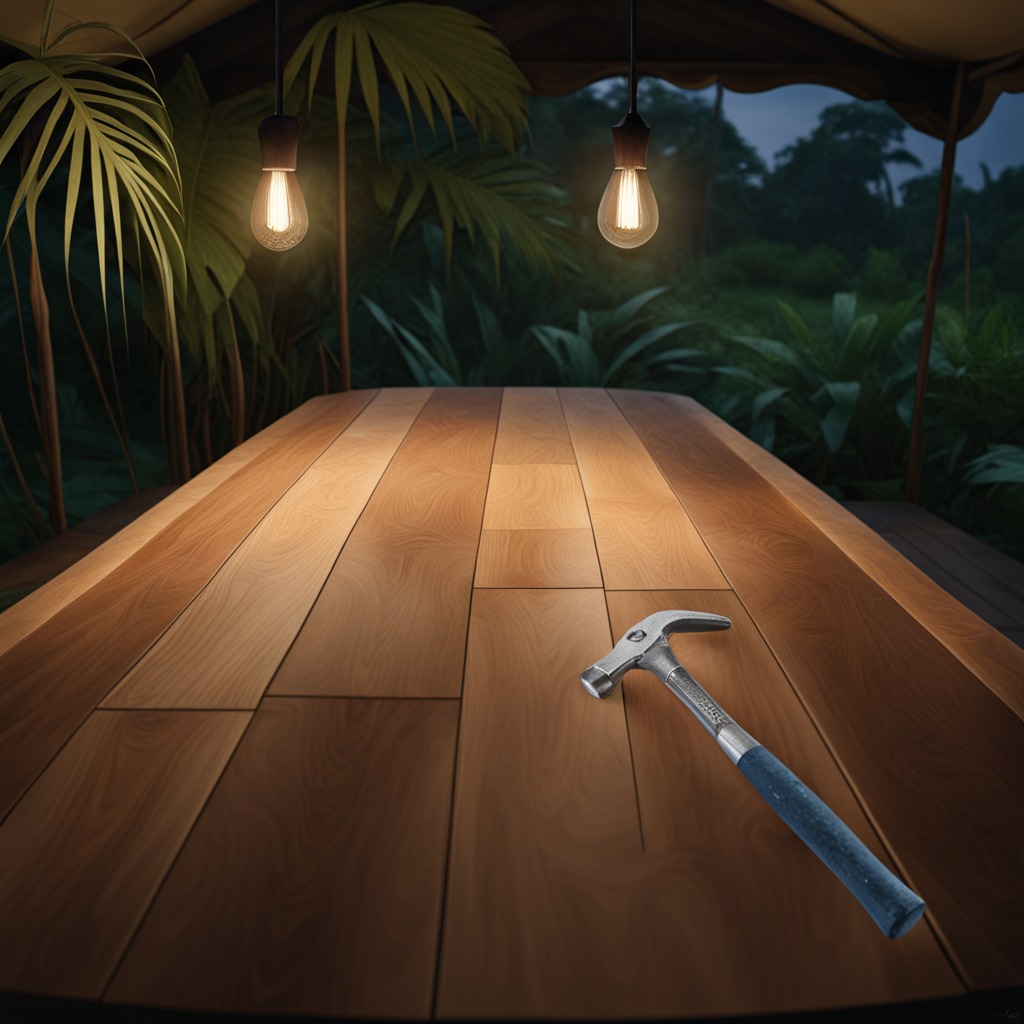
A hammer lies on the wooden table inside a jungle field workshop tent at night dim ambient light soft shadows worn but